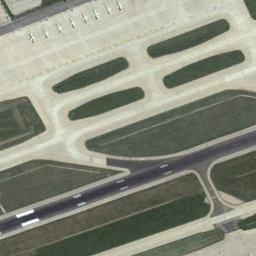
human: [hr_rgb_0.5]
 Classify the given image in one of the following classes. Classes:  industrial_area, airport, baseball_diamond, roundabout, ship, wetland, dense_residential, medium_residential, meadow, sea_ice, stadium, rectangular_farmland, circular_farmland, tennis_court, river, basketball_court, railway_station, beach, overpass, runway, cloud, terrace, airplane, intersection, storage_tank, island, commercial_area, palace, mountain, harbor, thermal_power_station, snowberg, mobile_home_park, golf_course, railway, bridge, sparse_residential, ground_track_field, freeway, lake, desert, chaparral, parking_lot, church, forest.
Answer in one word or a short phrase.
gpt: runway